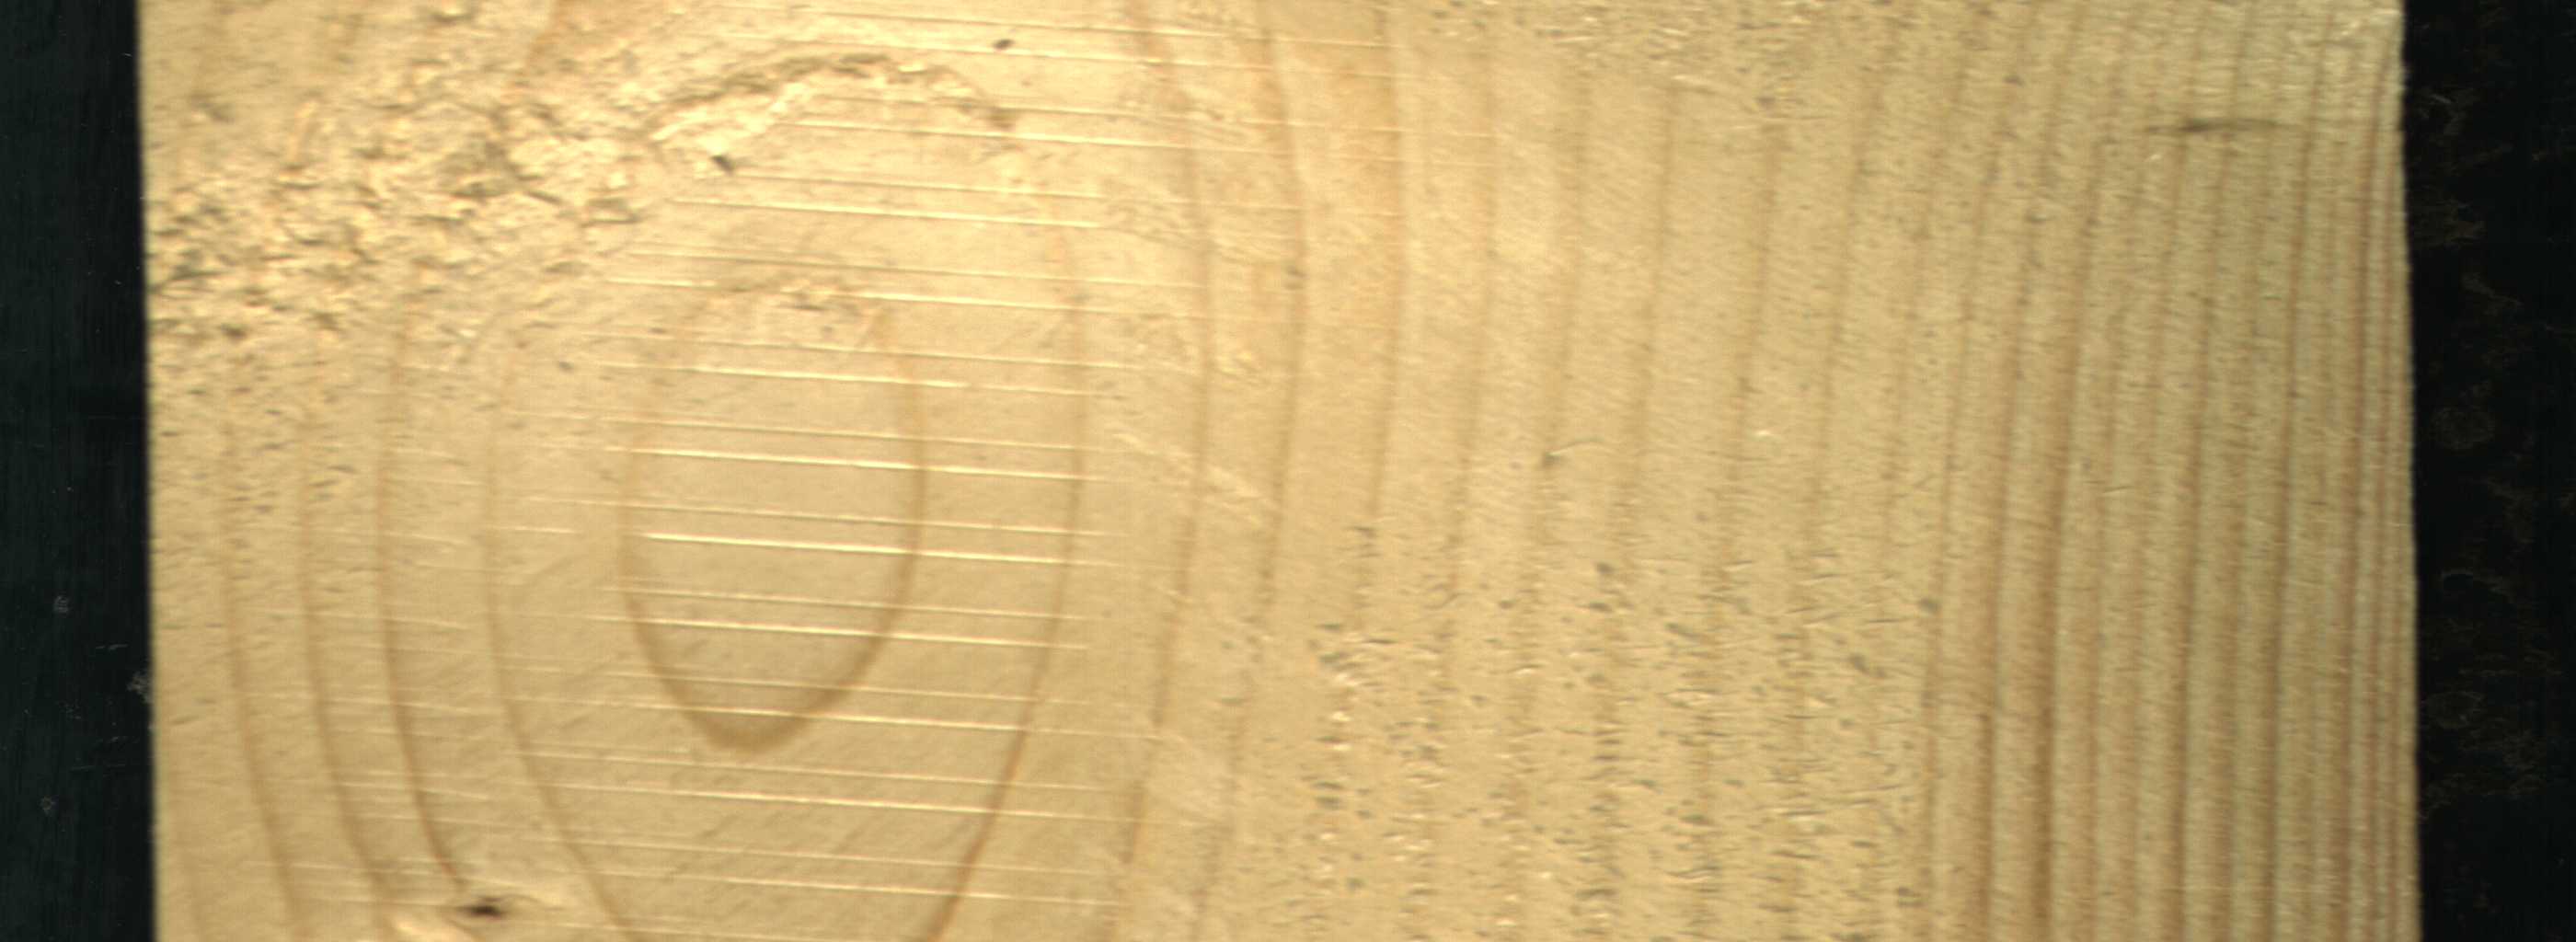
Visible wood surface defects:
Live_Knot